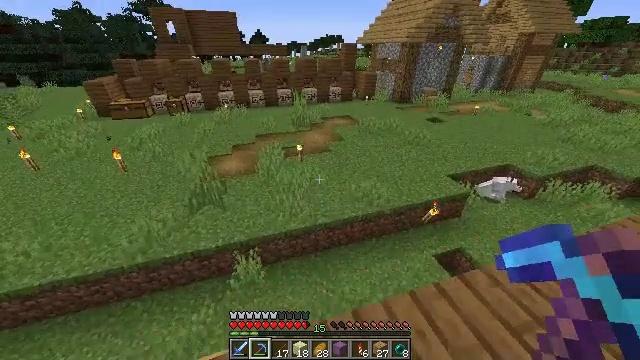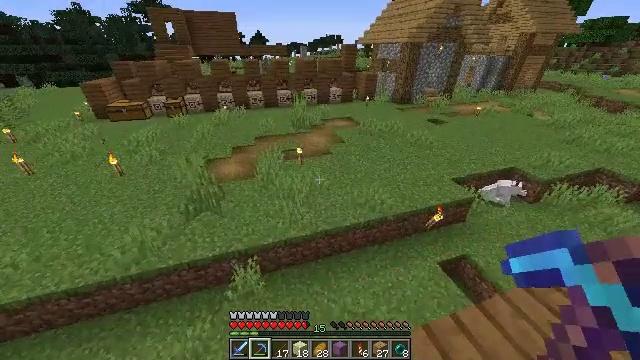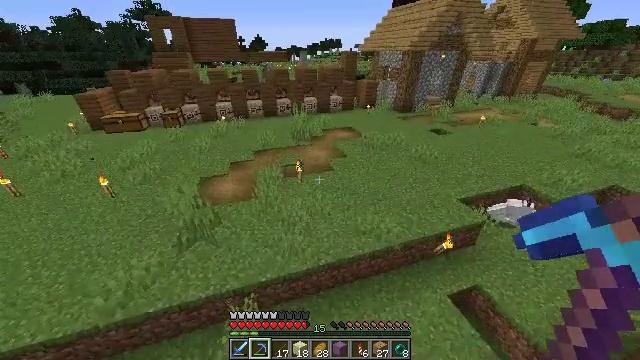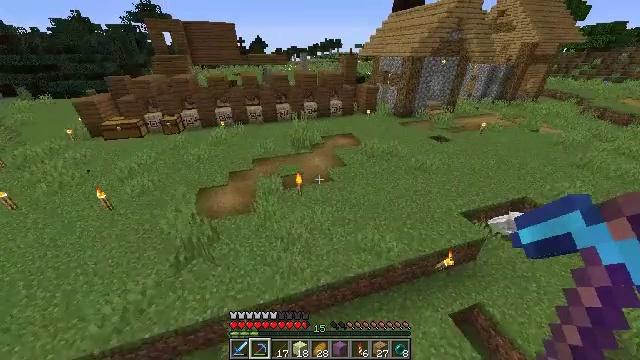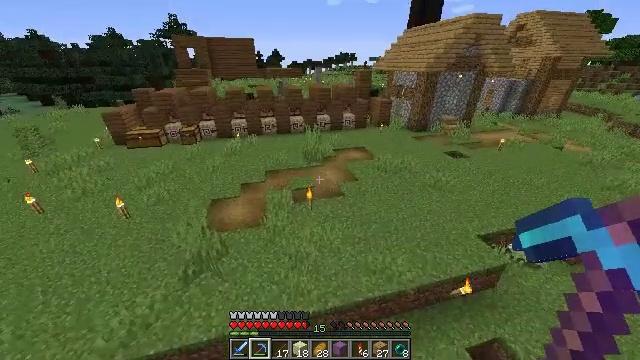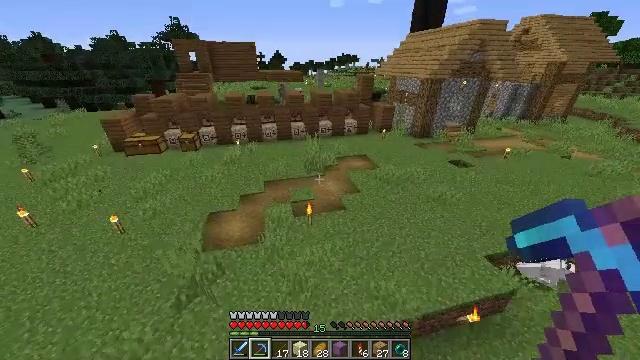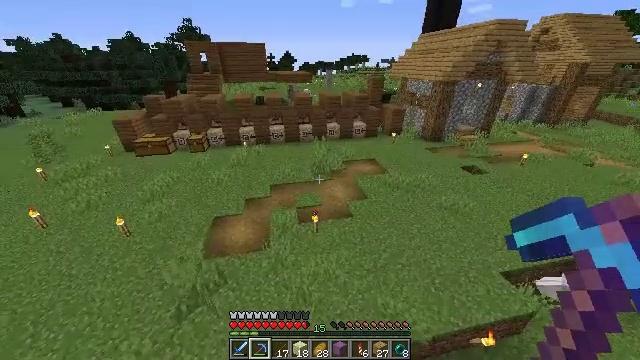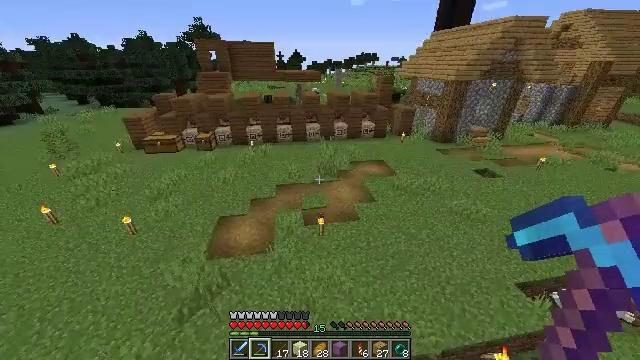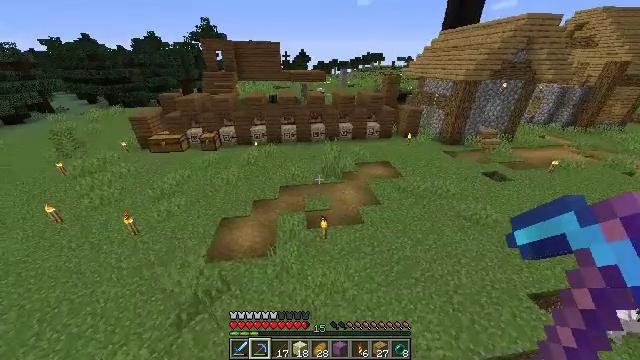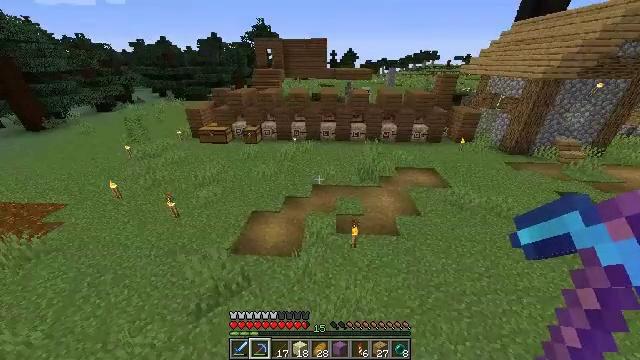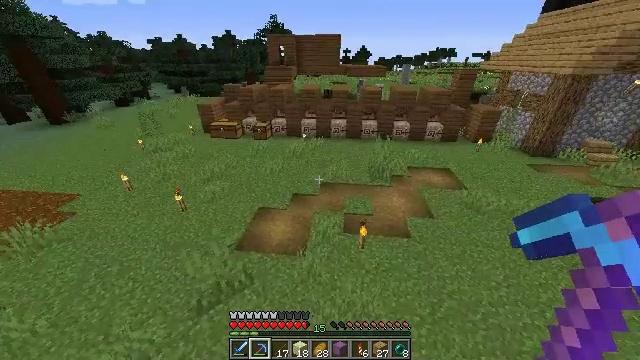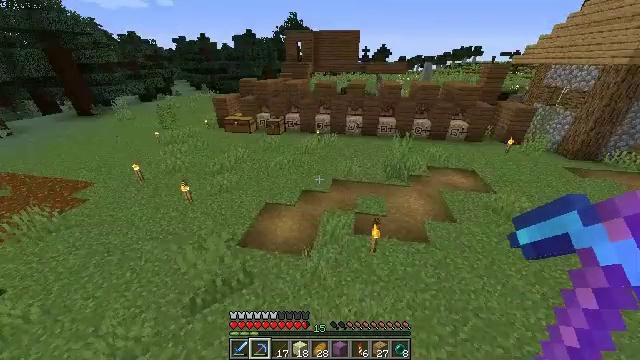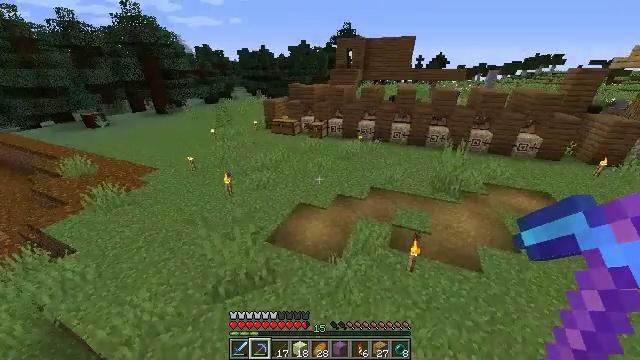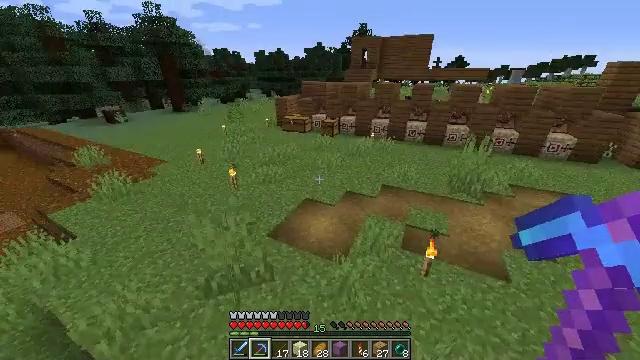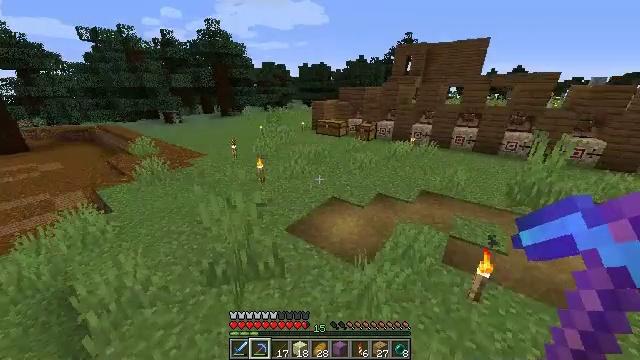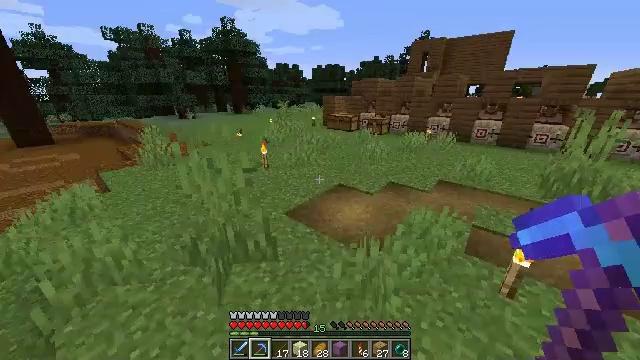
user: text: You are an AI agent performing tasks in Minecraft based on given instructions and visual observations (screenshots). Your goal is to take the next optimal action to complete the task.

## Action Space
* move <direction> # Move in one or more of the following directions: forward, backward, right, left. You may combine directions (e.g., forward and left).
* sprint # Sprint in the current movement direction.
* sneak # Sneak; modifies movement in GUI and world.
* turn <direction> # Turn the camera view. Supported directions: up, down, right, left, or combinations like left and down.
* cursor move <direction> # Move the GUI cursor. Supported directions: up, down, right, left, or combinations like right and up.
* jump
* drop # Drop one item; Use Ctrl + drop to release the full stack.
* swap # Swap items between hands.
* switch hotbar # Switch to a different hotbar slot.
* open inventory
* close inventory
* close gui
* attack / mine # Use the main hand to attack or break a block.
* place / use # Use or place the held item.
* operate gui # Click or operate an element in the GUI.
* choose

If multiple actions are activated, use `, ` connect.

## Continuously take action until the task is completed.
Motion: motion action
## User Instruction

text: Break the spruce leaves to clear the area.
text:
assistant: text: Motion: move forward, sprint
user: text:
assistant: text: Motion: move forward, sprint, jump
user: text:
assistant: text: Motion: move forward, sprint, jump
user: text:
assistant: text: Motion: move forward, sprint, turn left and up, jump
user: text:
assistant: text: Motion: move forward, sprint, jump
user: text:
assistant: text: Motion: move forward, sprint, turn left, jump
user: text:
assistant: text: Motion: move forward, sprint, turn left, jump
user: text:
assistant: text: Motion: move forward, sprint, turn left, jump
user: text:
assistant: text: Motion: move forward, sprint, turn left, jump
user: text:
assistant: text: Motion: move forward, sprint, turn left, jump
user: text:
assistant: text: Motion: move forward, sprint, turn left, jump
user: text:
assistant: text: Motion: move forward, sprint, turn left and up, jump
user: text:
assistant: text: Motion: move forward, sprint, turn left
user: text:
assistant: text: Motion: move forward, sprint, turn left and up
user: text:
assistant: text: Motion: move forward, sprint, turn left
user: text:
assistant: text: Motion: move forward, sprint
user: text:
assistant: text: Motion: move forward, sprint
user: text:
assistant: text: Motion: move forward, sprint, jump
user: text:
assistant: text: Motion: move forward, sprint, jump
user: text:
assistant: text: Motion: move forward, sprint, jump
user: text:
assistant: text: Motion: move forward, sprint, jump
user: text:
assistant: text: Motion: move forward, sprint, jump
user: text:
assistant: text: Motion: move forward, sprint, jump
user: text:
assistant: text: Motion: move forward, sprint, jump
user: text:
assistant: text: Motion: move forward, sprint, jump
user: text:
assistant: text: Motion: move forward, sprint, jump
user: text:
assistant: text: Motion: move forward, sprint, turn right, jump
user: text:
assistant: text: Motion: move forward, sprint, jump
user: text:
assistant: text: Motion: move forward, sprint, turn right, jump
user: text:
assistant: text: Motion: move forward, sprint, jump